Question: SQL Server doesn't allow creating an view with schema binding where the view query uses <URL> as shown below.

Is there a way or a work-around to create an index on such a view?
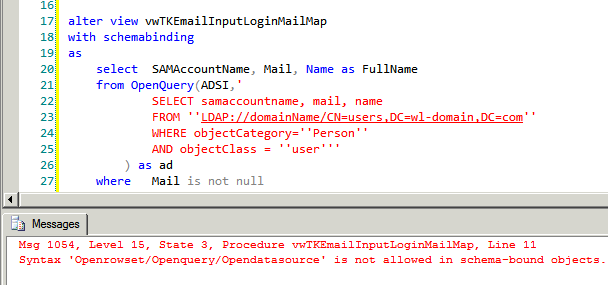
Answer: The best you could do would be to schedule a periodic export of the AD data you are interested in to a table.
The table could of course then have all the indexes you like. If you ran the export every 10 minutes and the possibility of getting data that is 9 minutes and 59 seconds out of date is not a problem, then your queries will be lightning fast.
The only part of concern would be managing locking and concurrency during the export time. One strategy might be to export the data into a new table and then through renames swap it into place. Another might be to use SYNONYMs (SQL 2005 and up) to do something similar where you just point the SYNONYM to two alternating tables.
The data that supplies the query you're performing comes from a completely different system outside of SQL Server. There's no way that SQL Server can create an indexed view on data it does not own. For starters, how would it be notified when something had been changed so it could update its indexes? There would have to be some notification and update mechanism, which is implausible because SQL Server could not reasonably maintain ACID for such a distributed, slow, non-SQL server transaction to an outside system.
Thus my suggestion for mimicking such a thing through your own scheduled jobs that refresh the data every X minutes.
--Responding to your comment--
You can't tell whether a new user has been added without querying. If Active Directory supports some API that generates events, I've never heard of it.
But, each time you query, you could store the greatest creation time of all the users in a table, then through dynamic SQL, query only for new users with a creation date after that. This query should theoretically be very fast as it would pull very little data across the wire. You would just have to look into what the exact AD field would be for the creation date of the user and the syntax for conditions on that field.
If managing the dynamic SQL was too tough, a very simple vbscript, VB, or .Net application could also query active directory for you on a schedule and update the database.